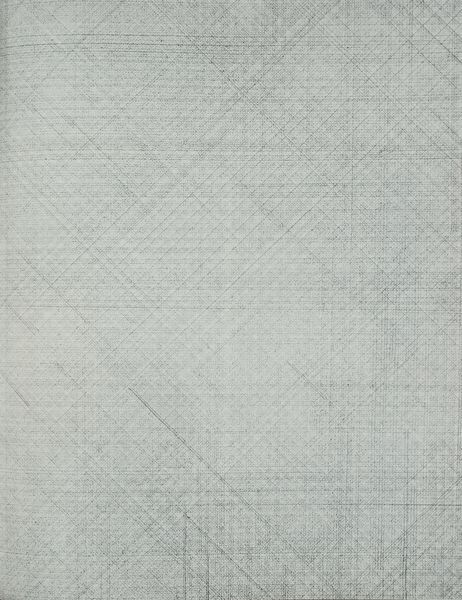
Titel: Straight Lines in Four Directions, Superimposed (Ausschnitt)
Künstler: Sol Lewitt
Standort: New York
Institution: The Museum of Modern Art
Schlagwörter: muster, papier, linien, striche, schraffur, bleistift, struktur, raster, körnung